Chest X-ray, AP view. Patient: 46 years old, sex M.
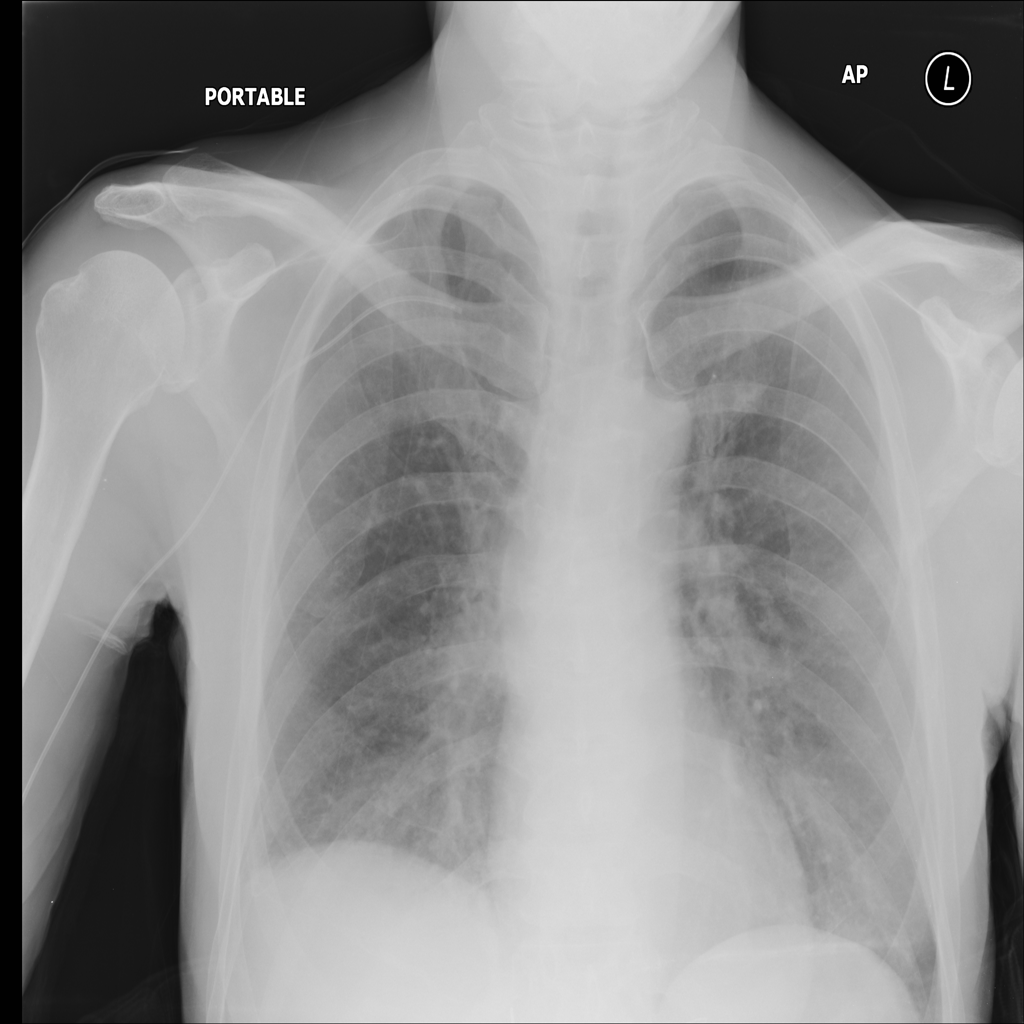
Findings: No Finding